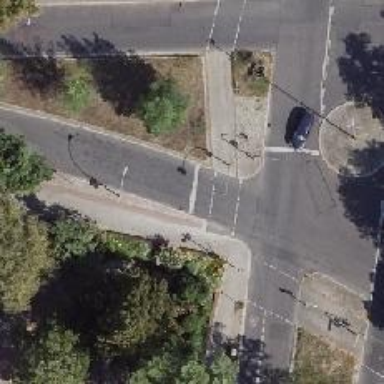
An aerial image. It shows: Secondary road with asphalt surface. There is cycle track on the right side.